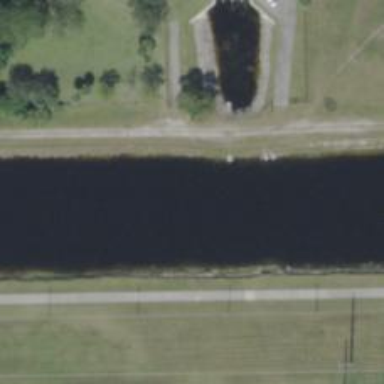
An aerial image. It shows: Culvert underpass for canal.